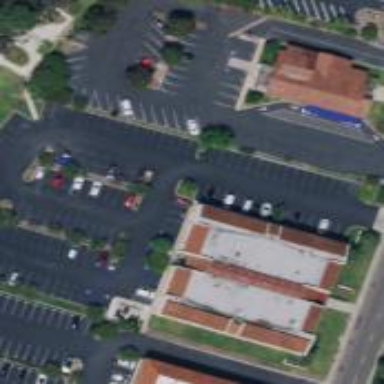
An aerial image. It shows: Office building.